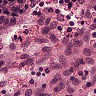
Metastatic tissue present: no